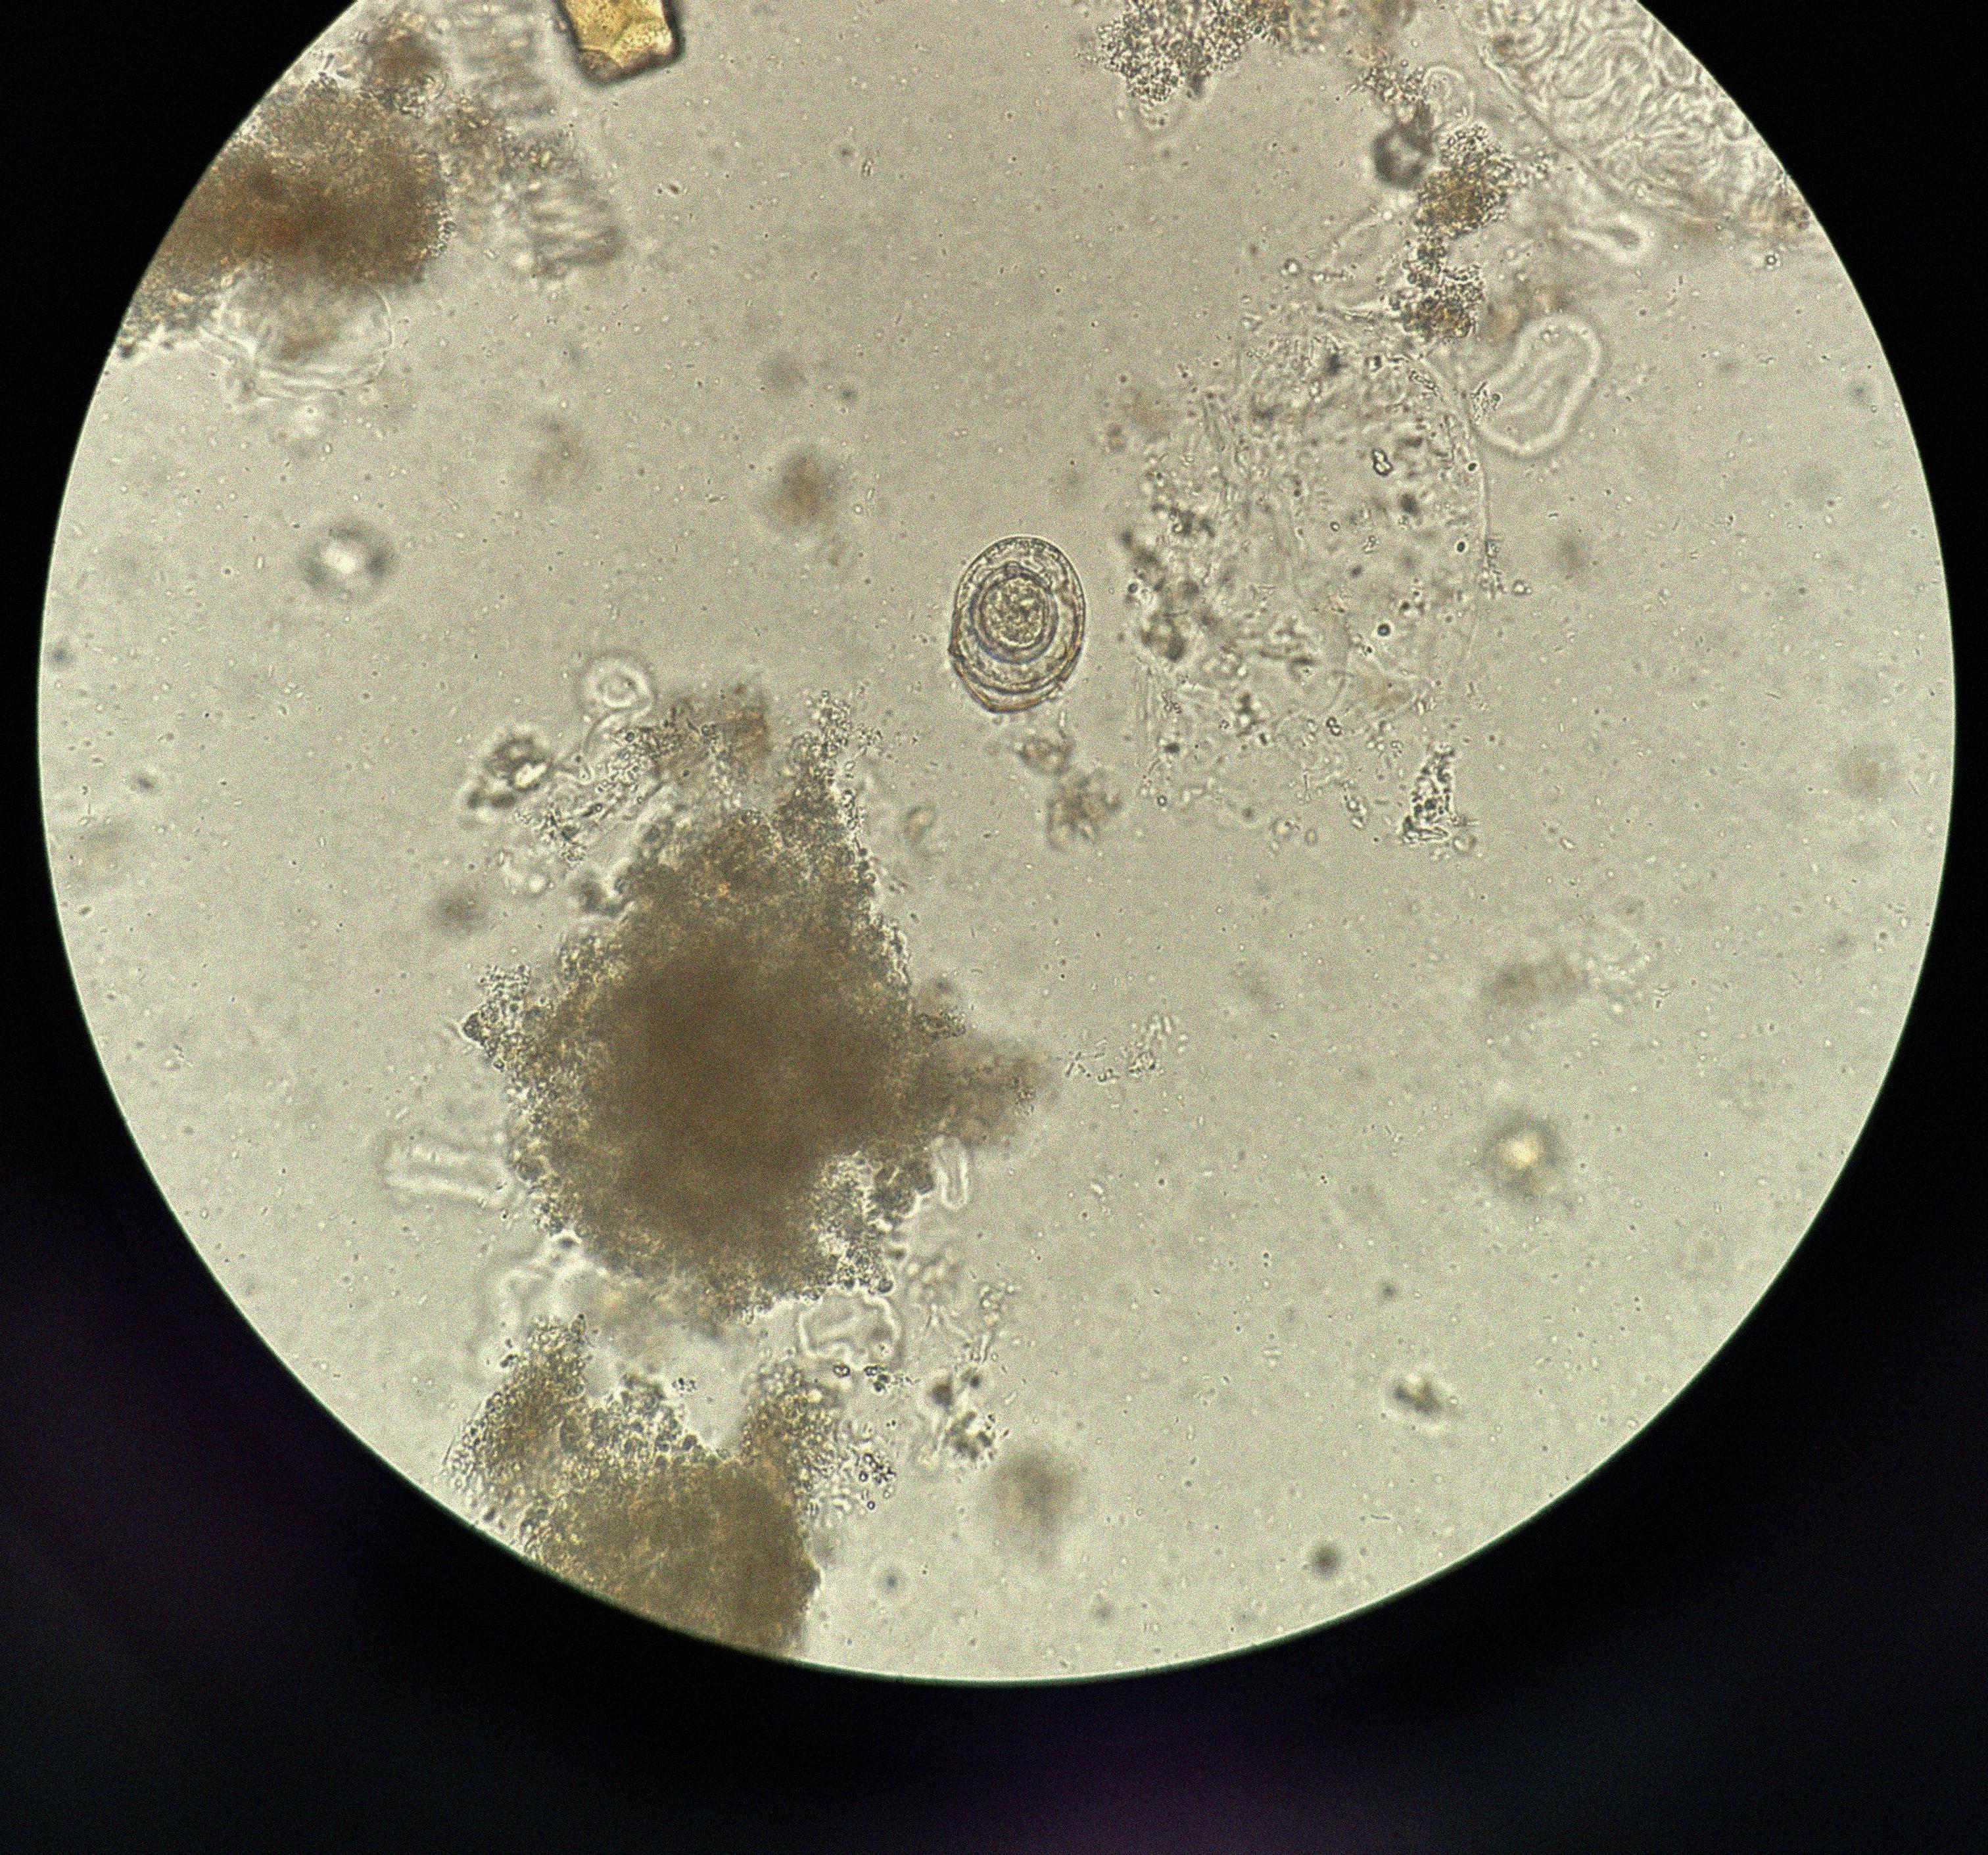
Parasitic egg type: Hymenolepis nana